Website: home-depot
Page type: delivery-shipping
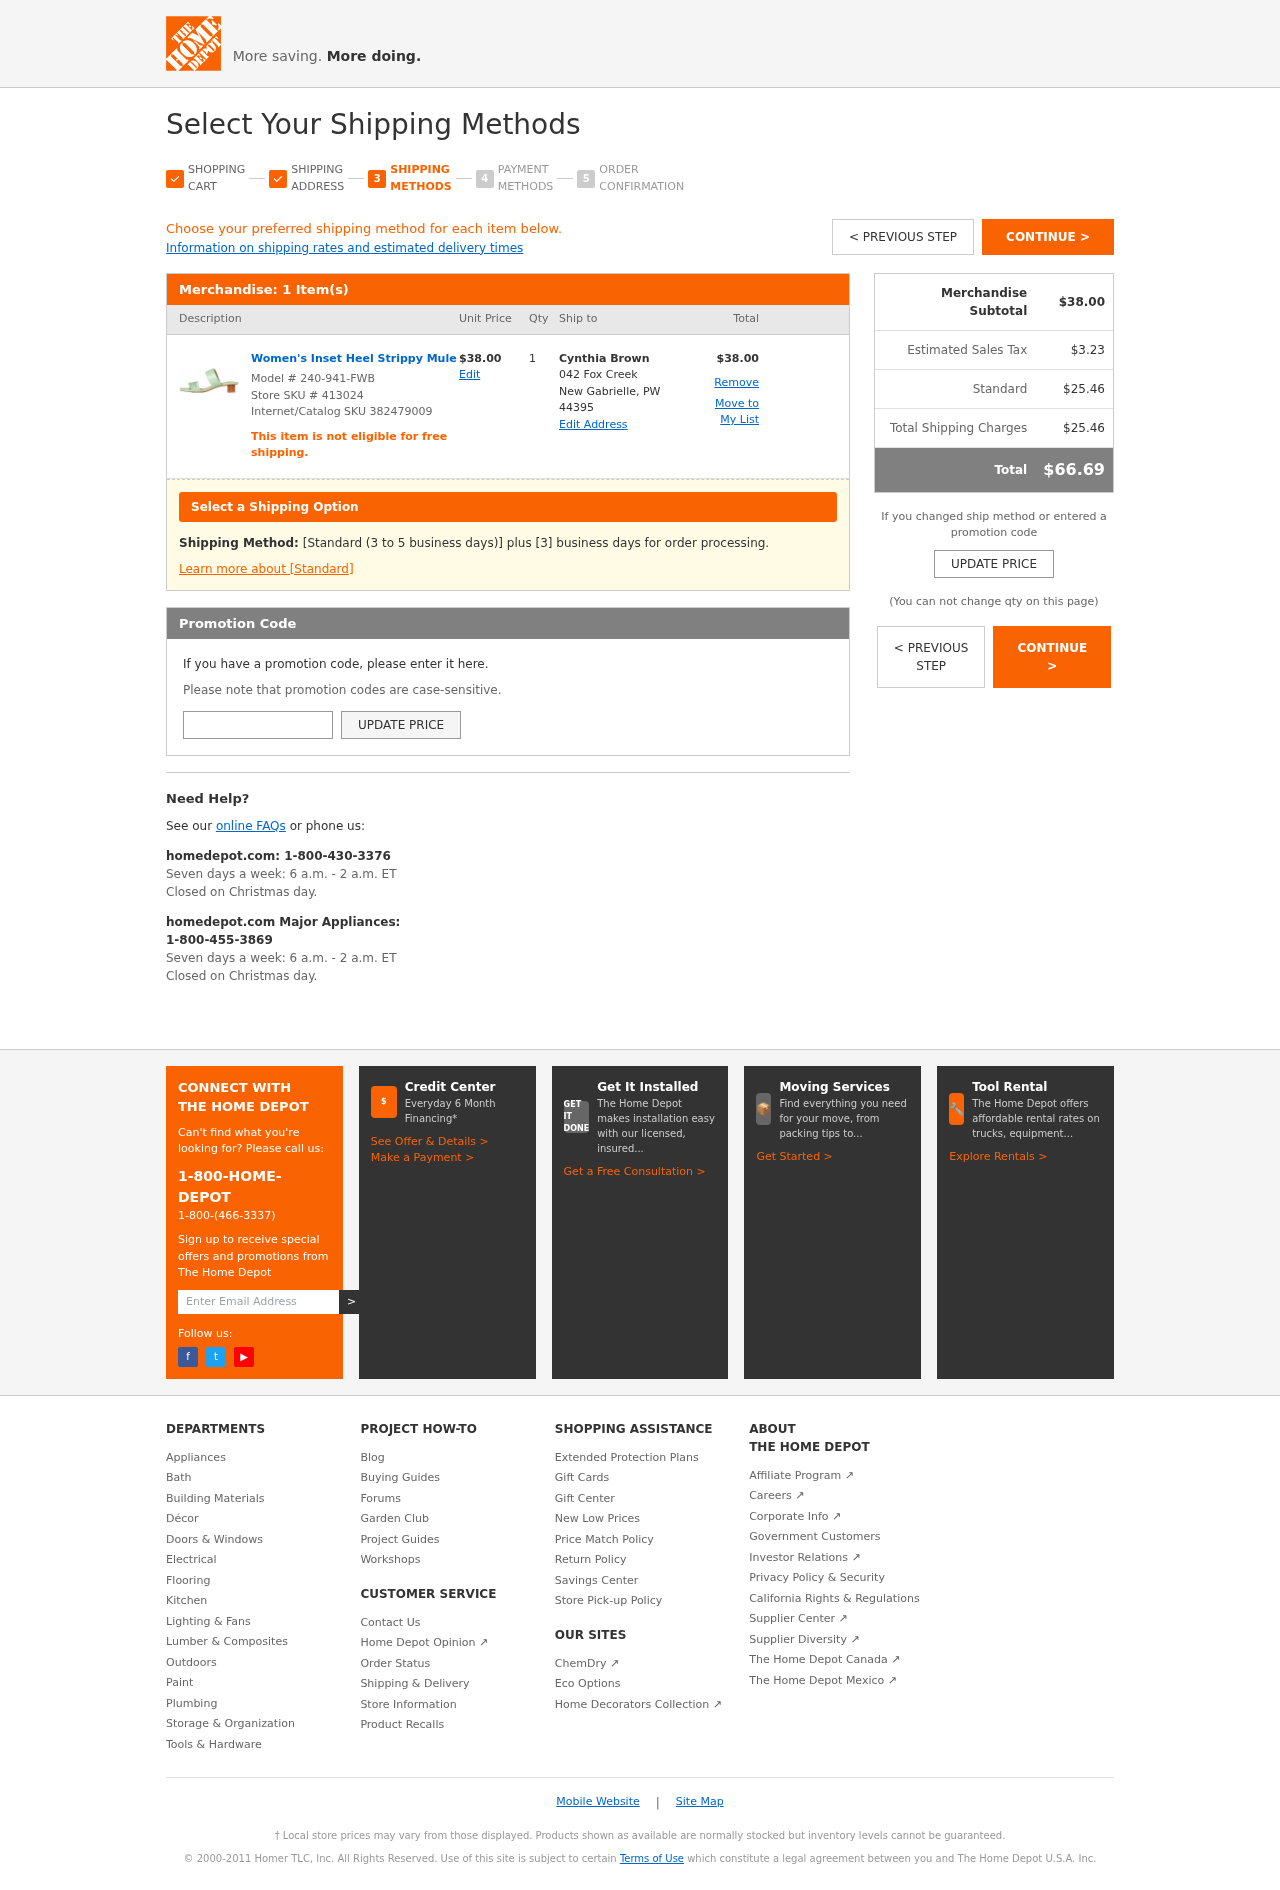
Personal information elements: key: PII_CITY_STATE_ZIP
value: New Gabrielle, PW 44395
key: PII_FULLNAME
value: Cynthia Brown
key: PII_PROMO_CODE
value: FIRST89
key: PII_STREET
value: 042 Fox Creek
Product elements: key: PRODUCT1_NAME
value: Women's Inset Heel Strippy Mule
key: PRODUCT1_PRICE
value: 38
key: PRODUCT1_QUANTITY
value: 1
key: PRODUCT_MODEL_NUMBER
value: Model # 240-941-FWB
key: PRODUCT1_LINE_TOTAL
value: $38.00
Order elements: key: ORDER_NUM_ITEMS
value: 1 Item(s)
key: ORDER_SUBTOTAL
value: $38.00
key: ORDER_TAX
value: $3.23
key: ORDER_SHIPPING_COST
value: $25.46
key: ORDER_SHIPPING_TOTAL
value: $25.46
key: ORDER_TOTAL
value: $66.69
Other elements: key: STORE_SKU
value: Store SKU # 413024
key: INTERNET_SKU
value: Internet/Catalog SKU 382479009